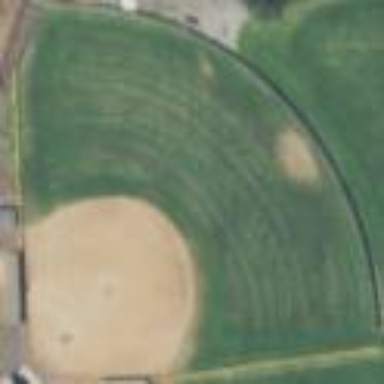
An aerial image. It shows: Softball pitch for baseball.